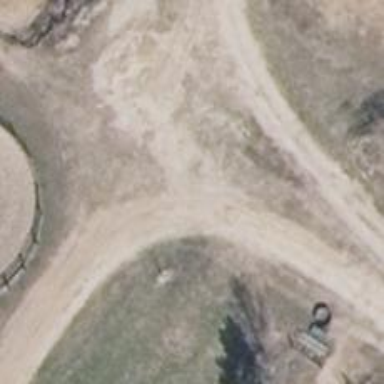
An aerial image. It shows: Sandy track.